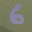
Label: 6